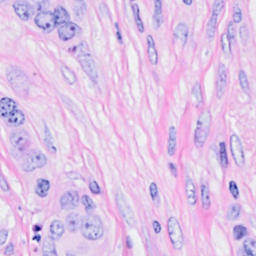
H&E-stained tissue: Breast